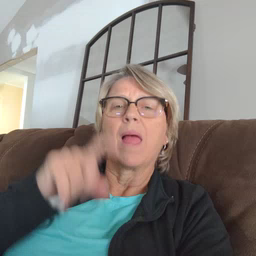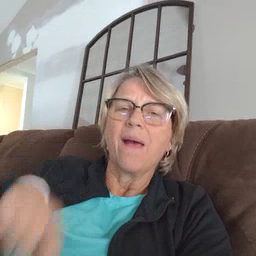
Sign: haveto